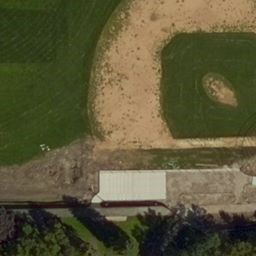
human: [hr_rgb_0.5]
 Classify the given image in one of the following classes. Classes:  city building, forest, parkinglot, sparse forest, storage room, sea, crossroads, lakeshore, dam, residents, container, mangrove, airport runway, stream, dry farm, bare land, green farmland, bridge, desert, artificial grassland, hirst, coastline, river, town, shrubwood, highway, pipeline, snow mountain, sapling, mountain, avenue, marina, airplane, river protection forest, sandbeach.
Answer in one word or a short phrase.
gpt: artificial grassland